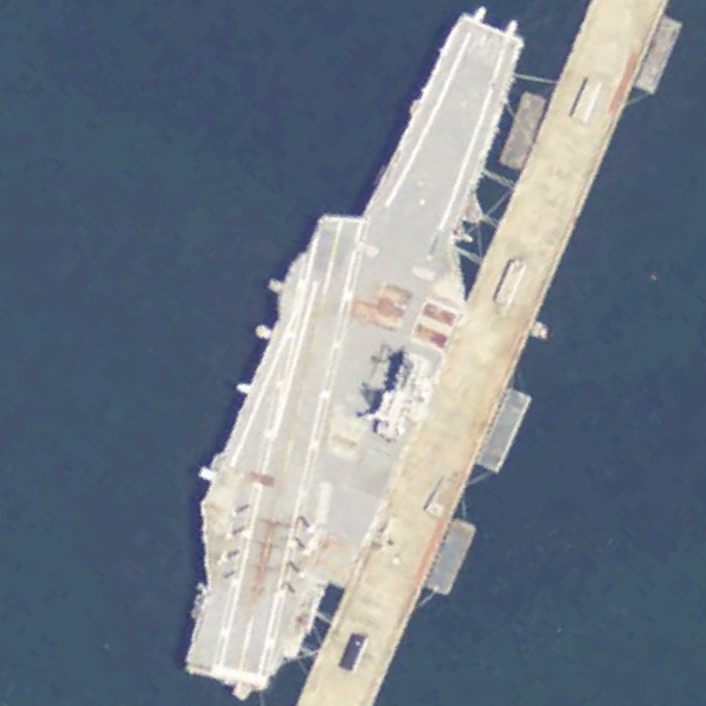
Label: aircraft_carrier